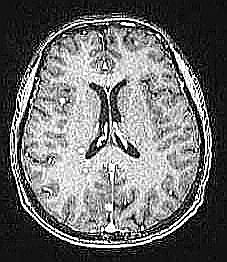
Label: notumor